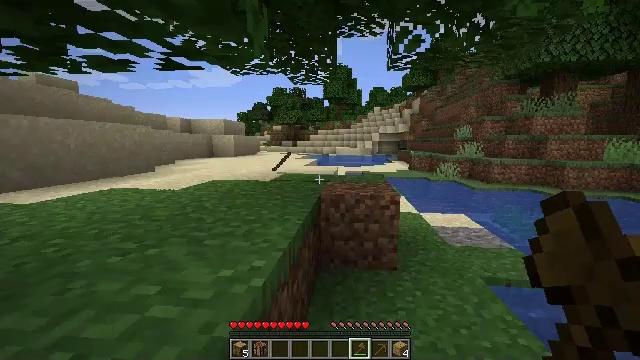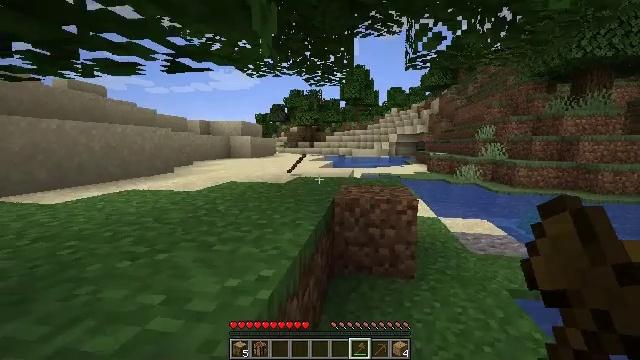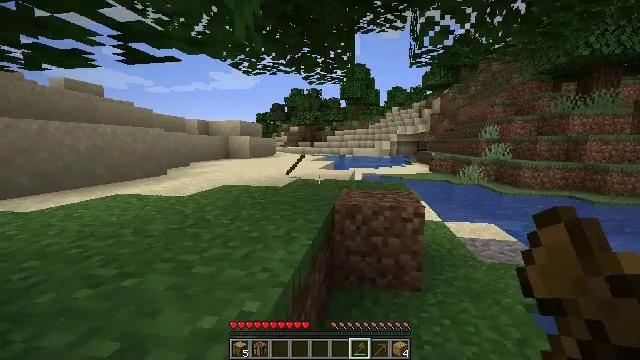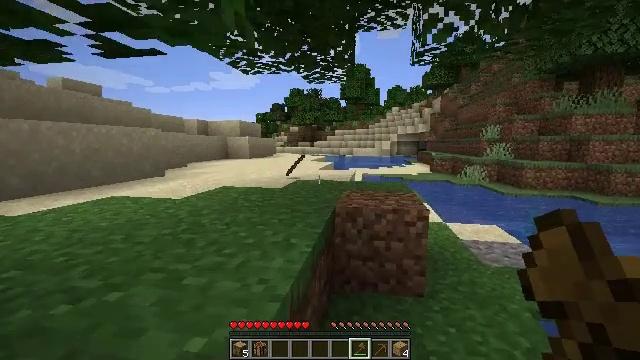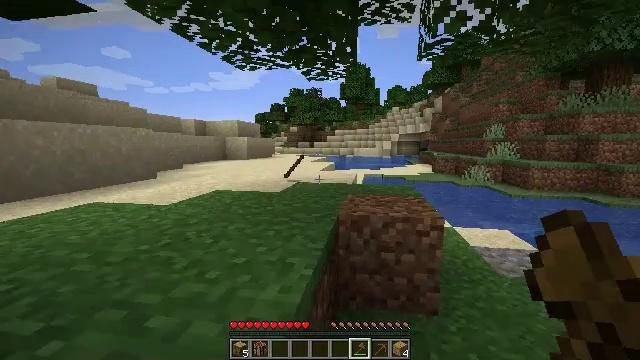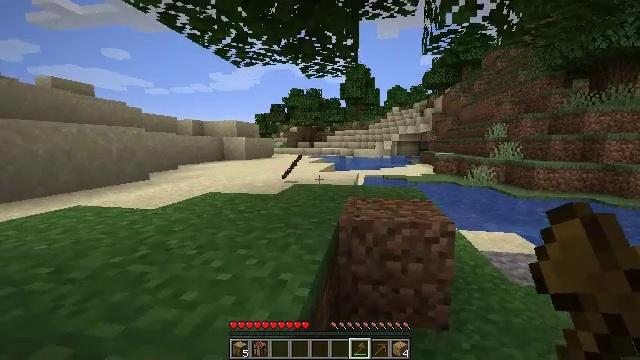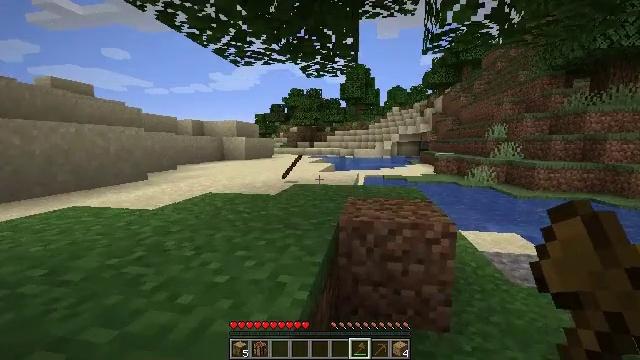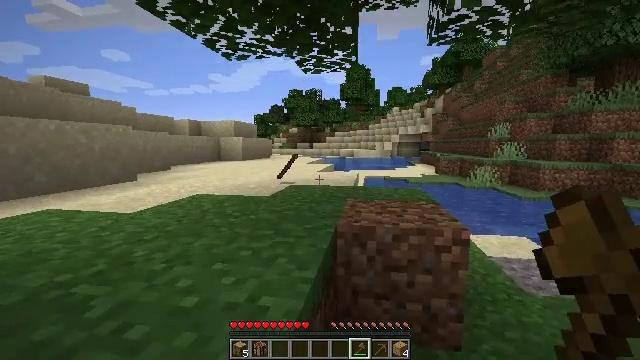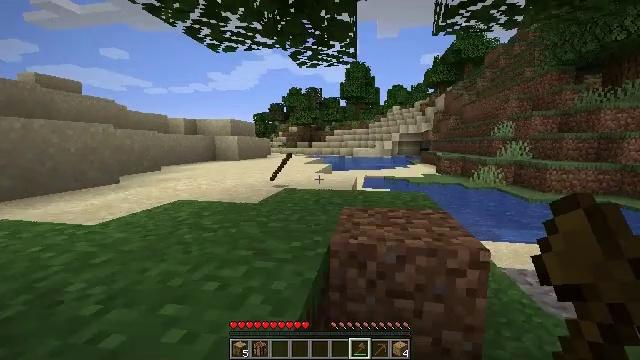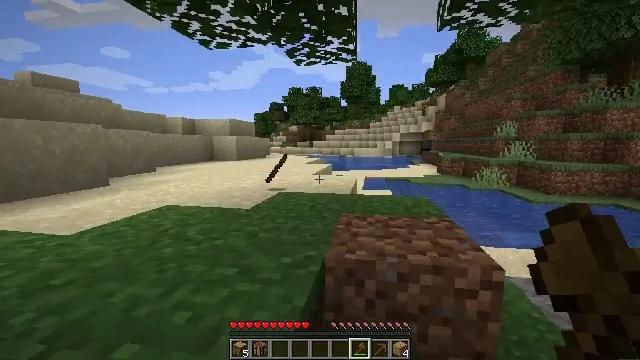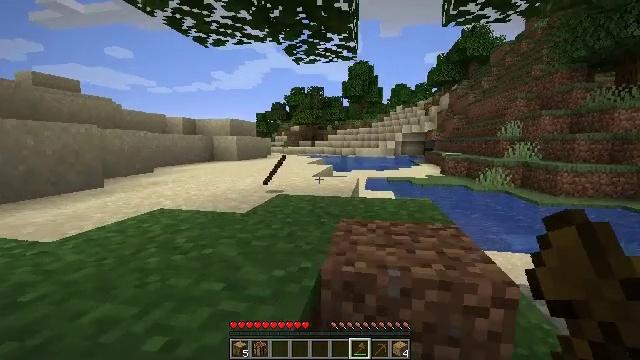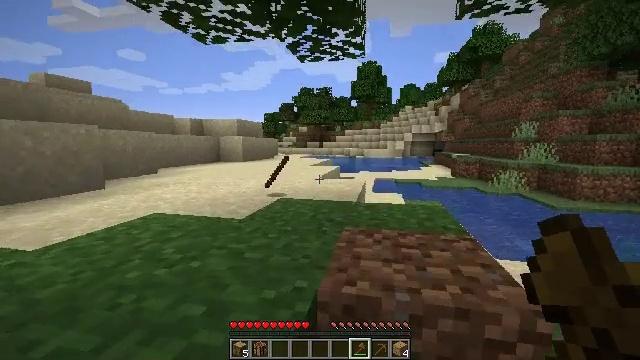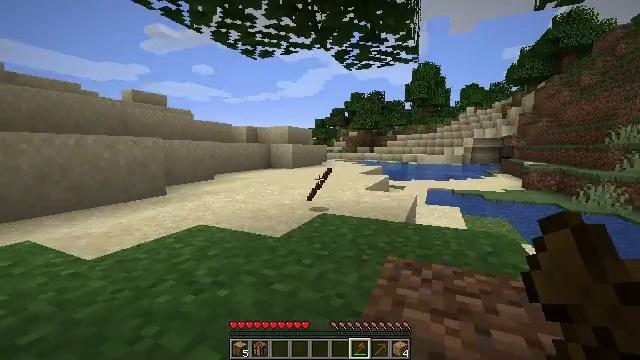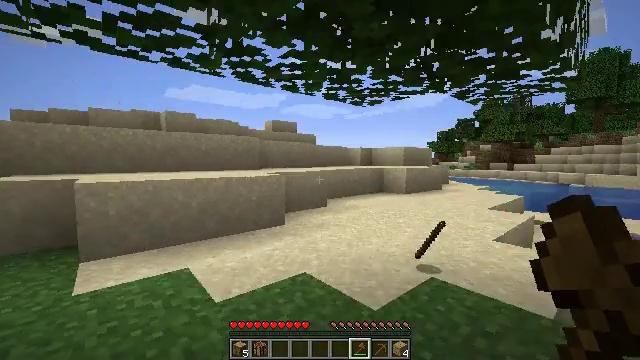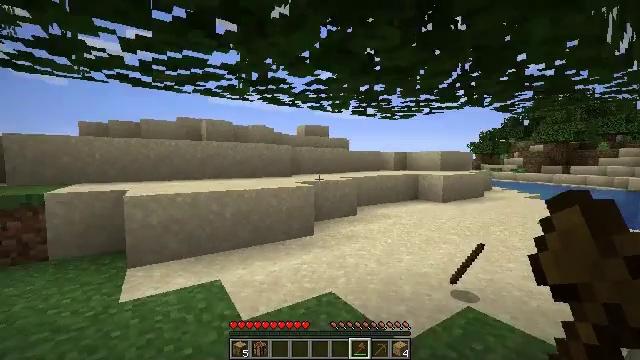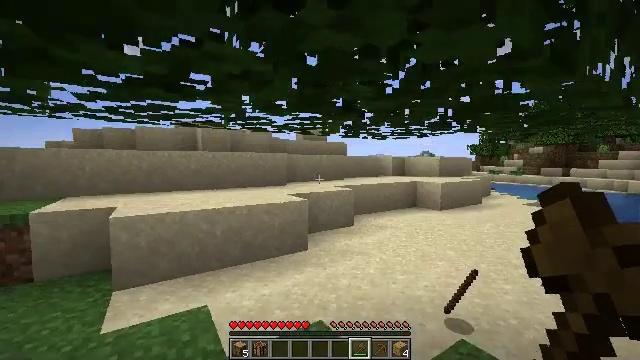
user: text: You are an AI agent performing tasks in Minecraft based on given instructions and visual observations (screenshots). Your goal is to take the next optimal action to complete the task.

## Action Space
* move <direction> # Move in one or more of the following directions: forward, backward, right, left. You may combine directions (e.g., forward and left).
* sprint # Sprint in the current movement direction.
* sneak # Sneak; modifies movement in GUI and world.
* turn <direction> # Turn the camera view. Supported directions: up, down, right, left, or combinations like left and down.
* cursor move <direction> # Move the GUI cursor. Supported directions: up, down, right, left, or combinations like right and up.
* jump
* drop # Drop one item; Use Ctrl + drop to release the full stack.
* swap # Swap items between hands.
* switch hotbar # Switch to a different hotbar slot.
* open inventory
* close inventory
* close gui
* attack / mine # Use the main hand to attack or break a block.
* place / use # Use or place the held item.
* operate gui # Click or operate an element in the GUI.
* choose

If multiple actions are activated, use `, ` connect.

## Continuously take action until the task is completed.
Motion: motion action
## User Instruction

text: Mine sand by the water.
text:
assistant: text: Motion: move forward, turn left
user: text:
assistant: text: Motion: move forward
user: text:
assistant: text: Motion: move forward
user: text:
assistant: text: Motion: move forward
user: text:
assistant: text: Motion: move forward
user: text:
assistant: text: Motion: move forward
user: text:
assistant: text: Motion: move forward
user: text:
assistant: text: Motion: move forward
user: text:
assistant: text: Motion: move forward
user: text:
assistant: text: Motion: move forward
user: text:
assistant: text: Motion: move forward, turn left
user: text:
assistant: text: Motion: move forward, turn left, jump
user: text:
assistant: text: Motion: move forward, turn left and up, jump
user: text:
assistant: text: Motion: move forward, turn left, jump
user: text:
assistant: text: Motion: move forward, jump
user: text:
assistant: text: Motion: move forward, turn down, jump
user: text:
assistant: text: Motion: move forward, turn down
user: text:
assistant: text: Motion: move forward, turn right and down
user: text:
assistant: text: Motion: move forward, turn right and down
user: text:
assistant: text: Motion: move forward, turn right and down
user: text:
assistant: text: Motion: move forward, turn right and down
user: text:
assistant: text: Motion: move forward, turn right
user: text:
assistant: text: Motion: move forward
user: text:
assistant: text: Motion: move forward
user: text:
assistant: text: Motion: move forward
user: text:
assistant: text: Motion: move forward
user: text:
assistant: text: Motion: move forward, turn left
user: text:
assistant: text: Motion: move forward, turn left
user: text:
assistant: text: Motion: move forward, turn left
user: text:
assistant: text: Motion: move forward, turn left and up